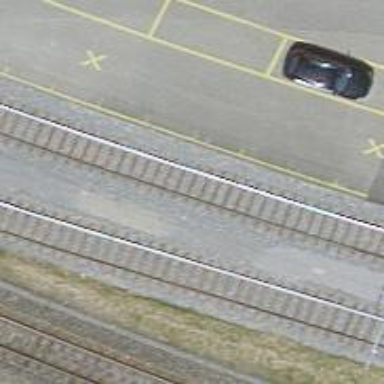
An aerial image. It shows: Rail yard with electrified contact lines for railway operations.